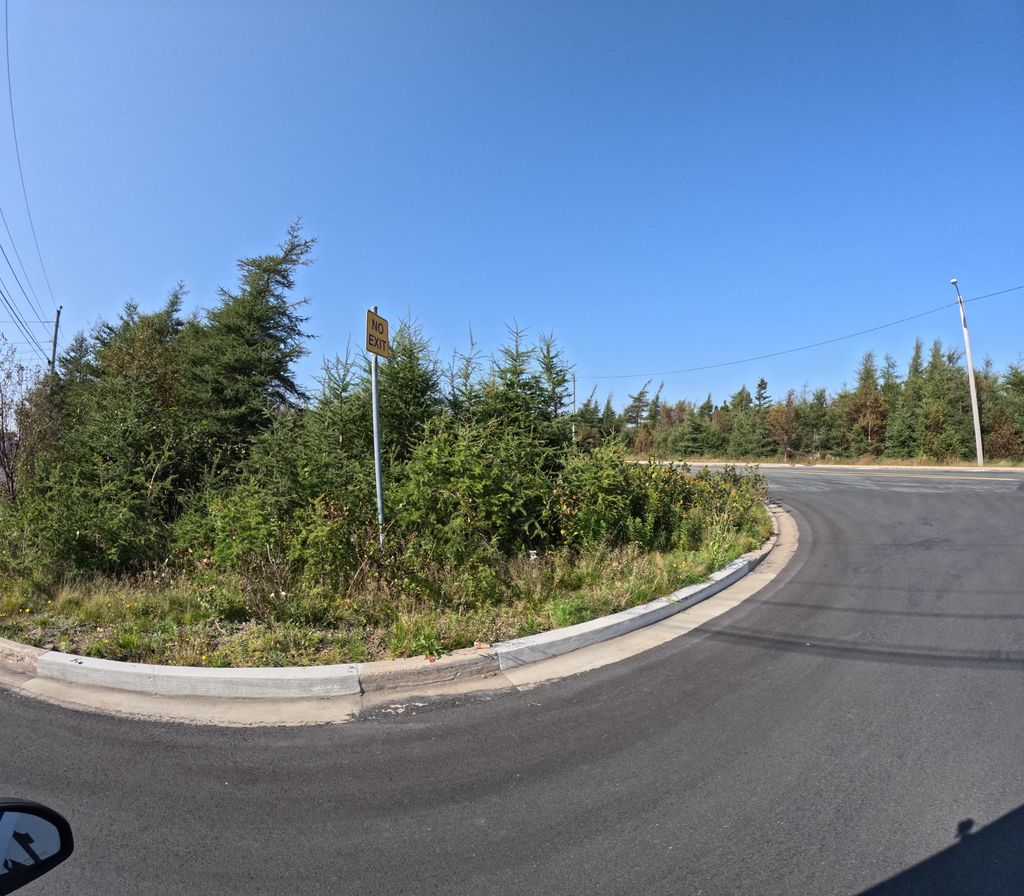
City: st_johns